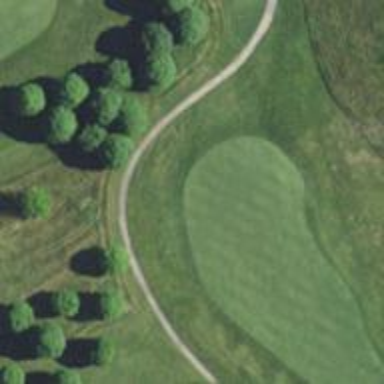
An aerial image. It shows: Golf hole.